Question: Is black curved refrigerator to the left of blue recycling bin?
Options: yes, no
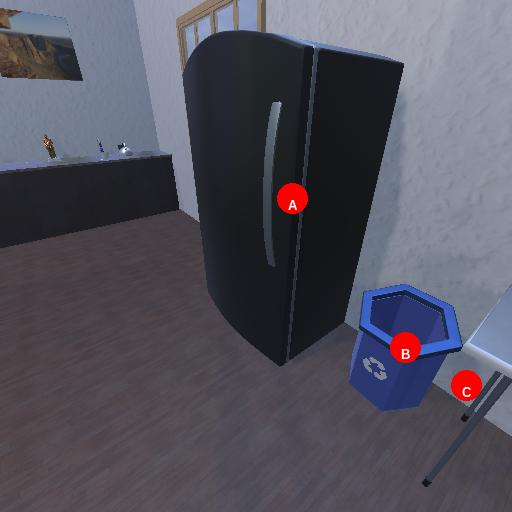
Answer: yes